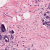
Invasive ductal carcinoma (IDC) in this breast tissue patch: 0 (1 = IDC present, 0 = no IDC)